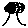
Label: tree